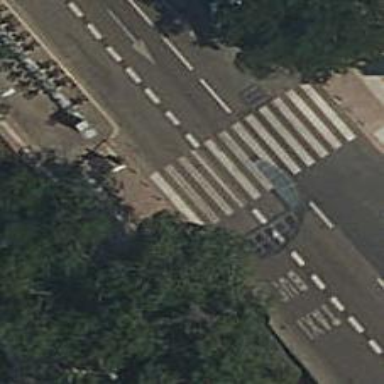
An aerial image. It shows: Zebra crossing on the road.